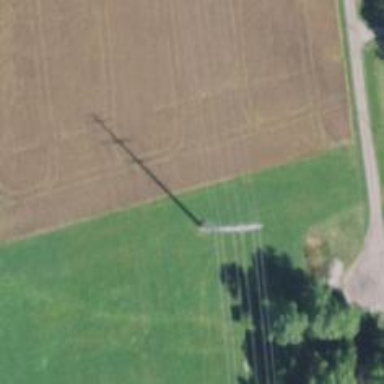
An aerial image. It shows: Power tower.